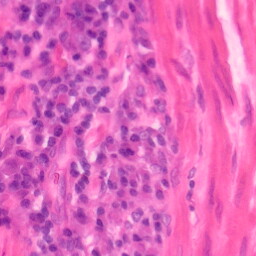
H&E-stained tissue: Colon